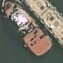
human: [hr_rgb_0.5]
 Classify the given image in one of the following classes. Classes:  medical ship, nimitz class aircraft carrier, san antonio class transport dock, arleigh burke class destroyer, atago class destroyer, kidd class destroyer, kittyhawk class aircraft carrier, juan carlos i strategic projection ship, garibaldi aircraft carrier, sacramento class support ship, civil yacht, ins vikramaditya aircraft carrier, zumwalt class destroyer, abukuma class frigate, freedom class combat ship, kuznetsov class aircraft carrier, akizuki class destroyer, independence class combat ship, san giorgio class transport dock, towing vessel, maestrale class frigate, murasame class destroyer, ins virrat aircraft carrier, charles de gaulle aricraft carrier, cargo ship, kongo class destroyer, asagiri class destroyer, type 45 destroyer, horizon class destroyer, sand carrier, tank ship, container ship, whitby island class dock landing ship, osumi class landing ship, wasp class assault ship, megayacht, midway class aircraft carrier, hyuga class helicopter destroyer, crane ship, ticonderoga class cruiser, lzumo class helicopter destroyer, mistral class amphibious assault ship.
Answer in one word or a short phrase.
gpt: Towing vessel